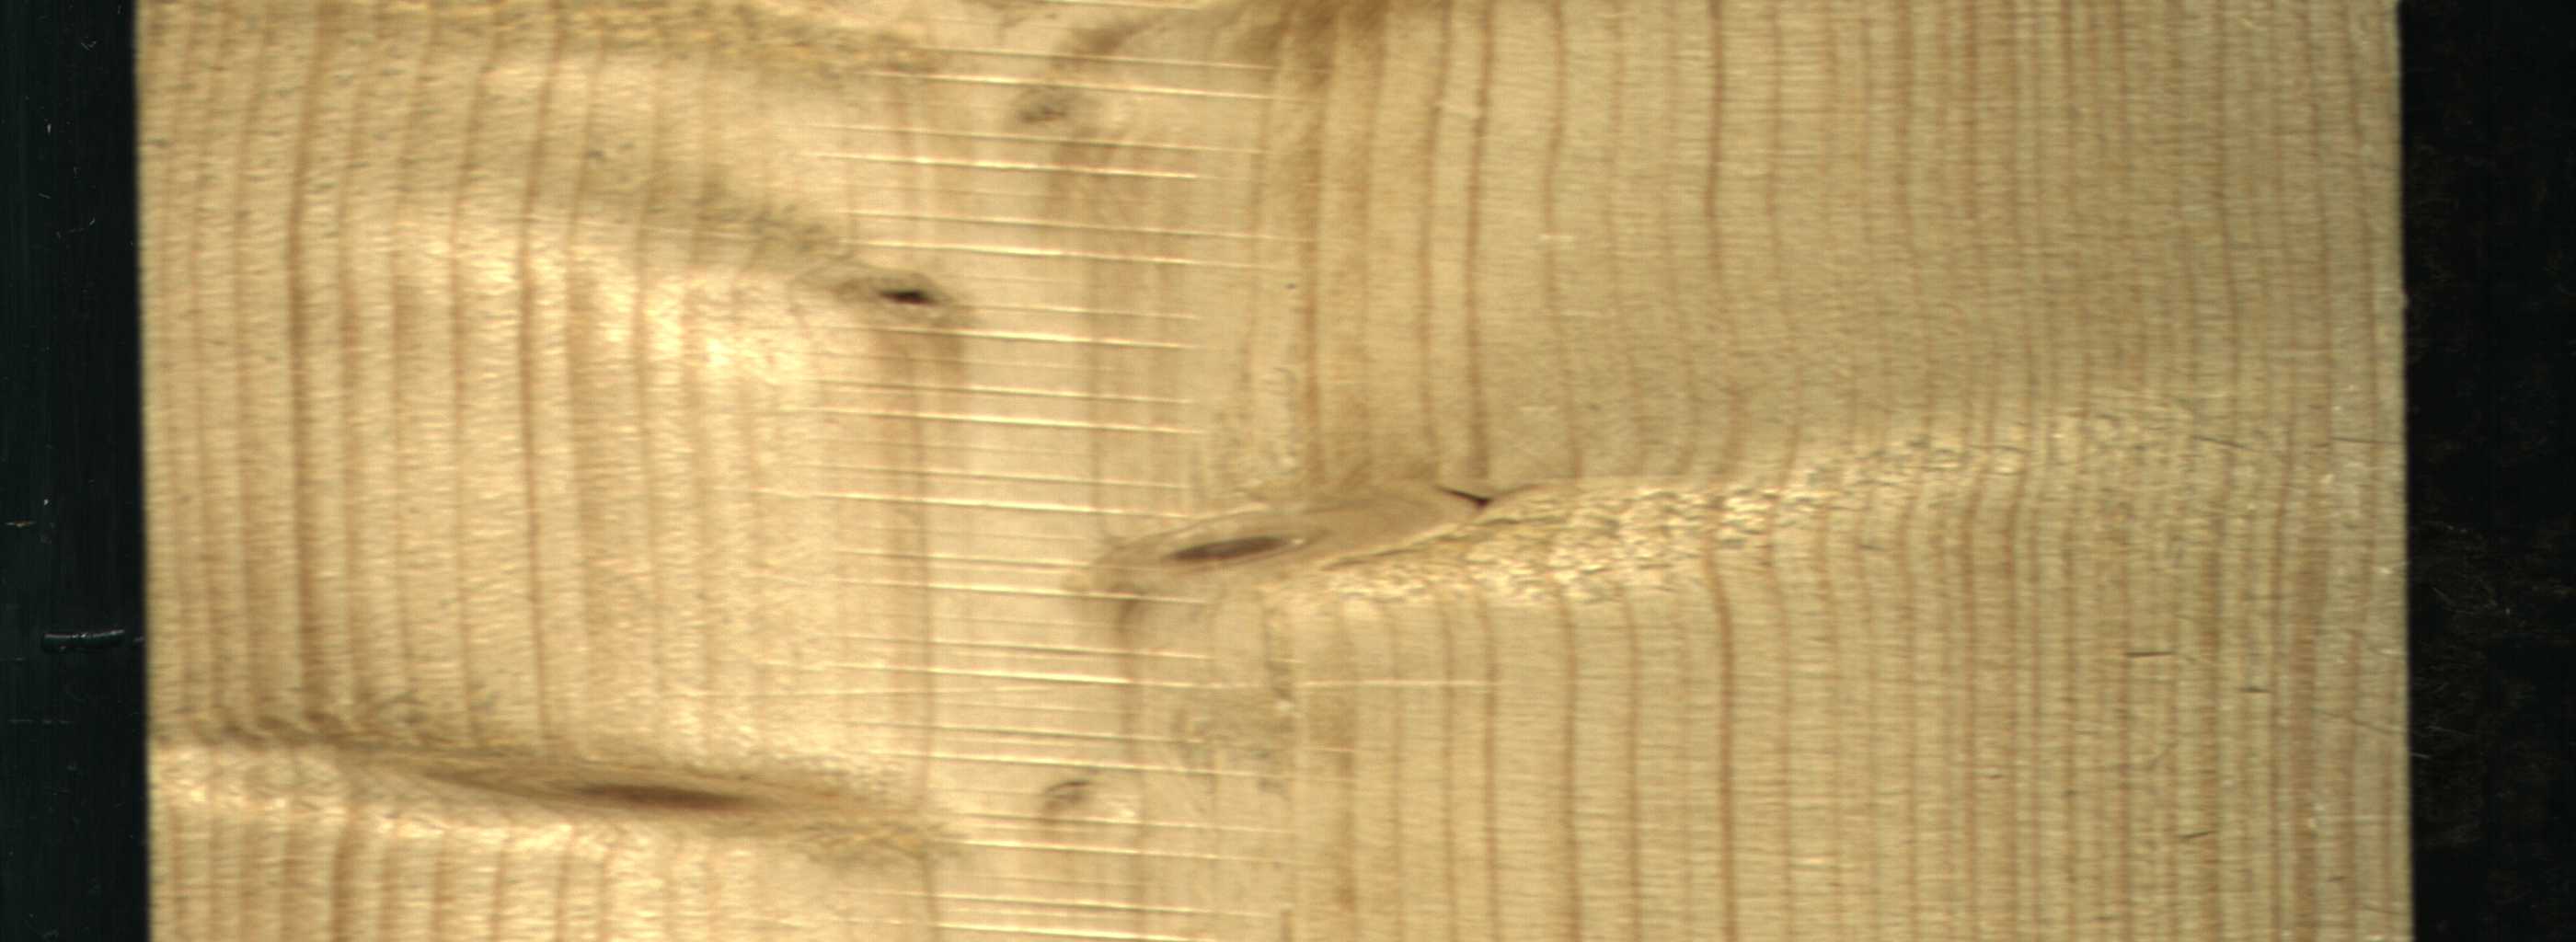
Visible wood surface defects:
Live_Knot
Live_Knot
Live_Knot